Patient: sex F, age 31
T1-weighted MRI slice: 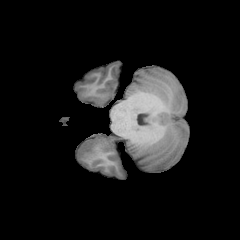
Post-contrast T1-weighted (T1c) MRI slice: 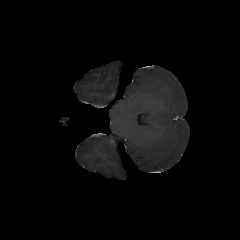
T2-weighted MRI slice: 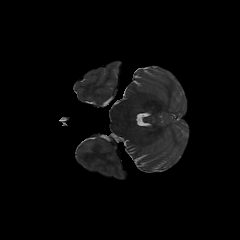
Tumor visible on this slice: yes
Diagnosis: Astrocytoma, IDH-mutant
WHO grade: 2